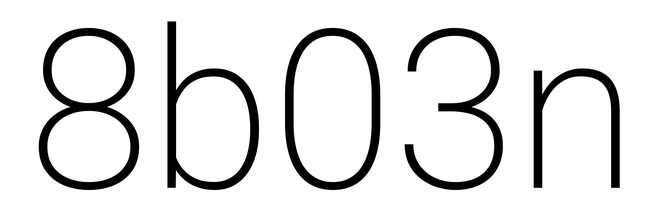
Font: Roboto_ExtraLight